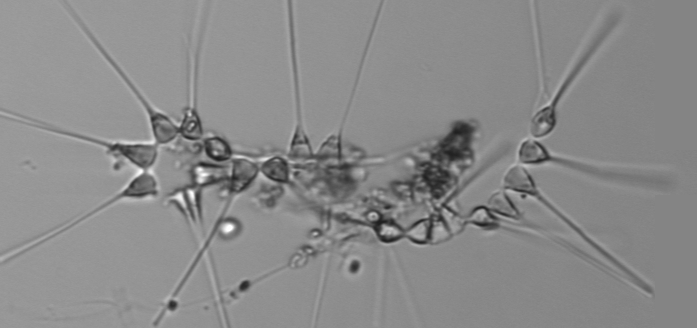
Label: Asterionellopsis_glacialis